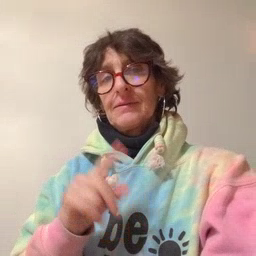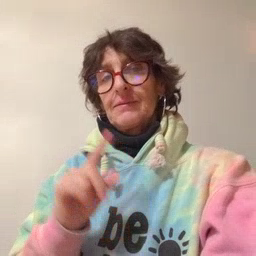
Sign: tooth